Field crop: maize
Growth stage: 2
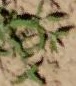
Species: atriplex